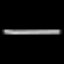
Label: line